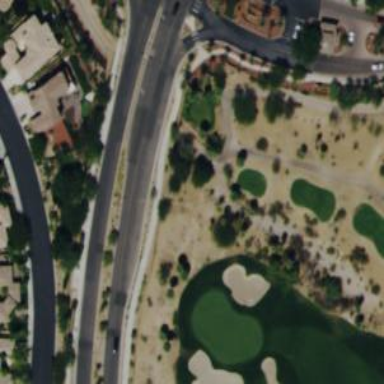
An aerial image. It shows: Path used for both walking and golf.